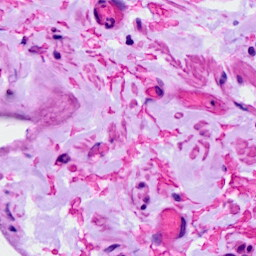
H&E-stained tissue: Ovarian